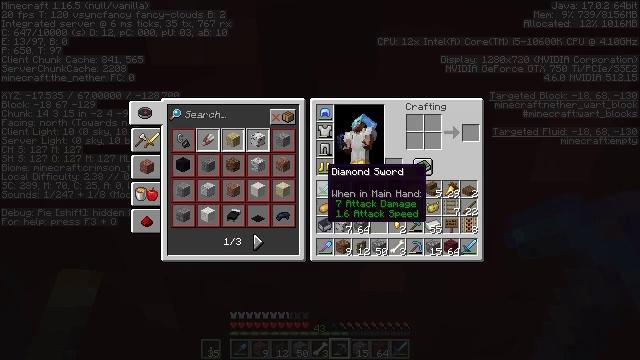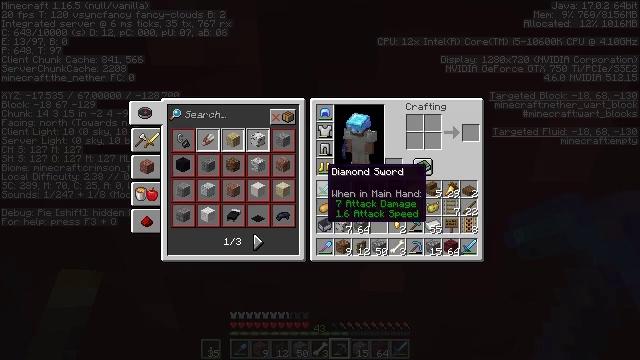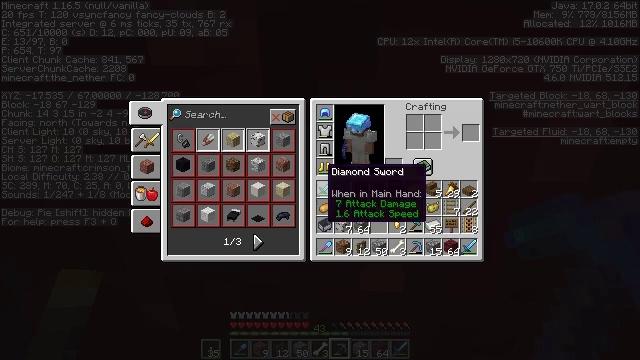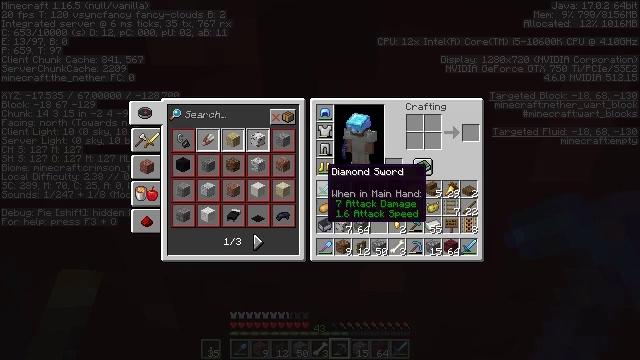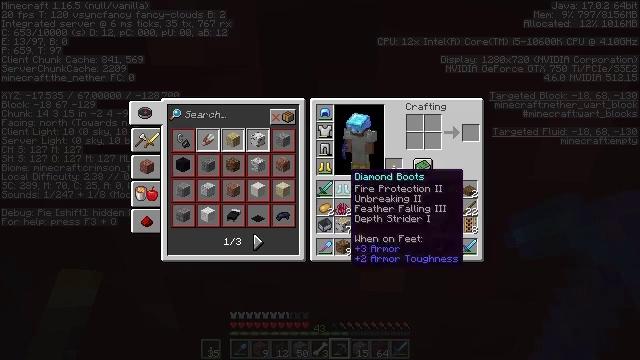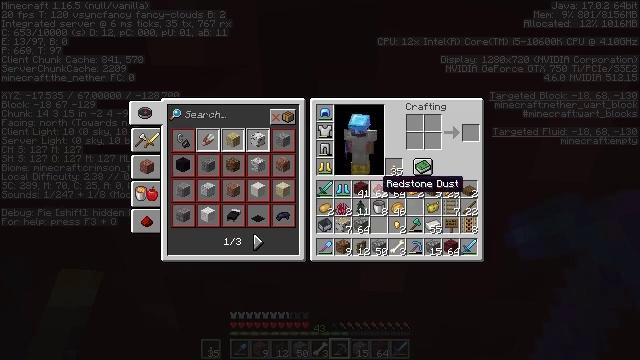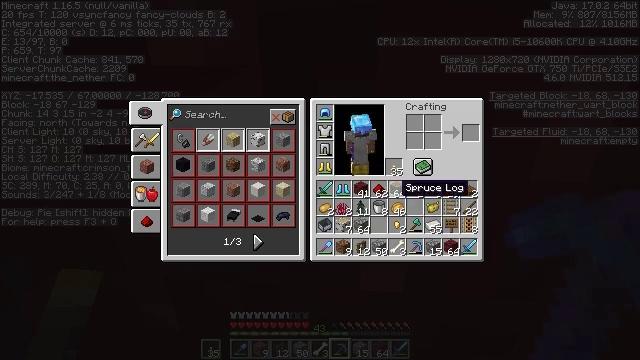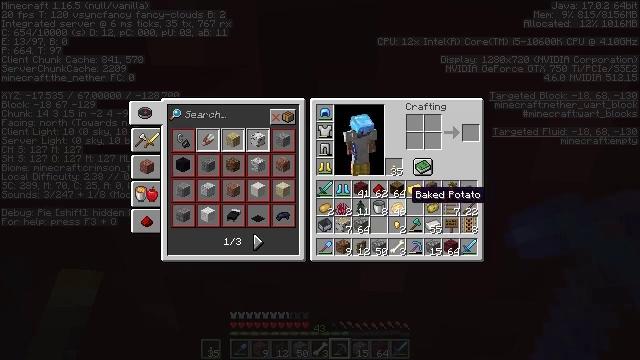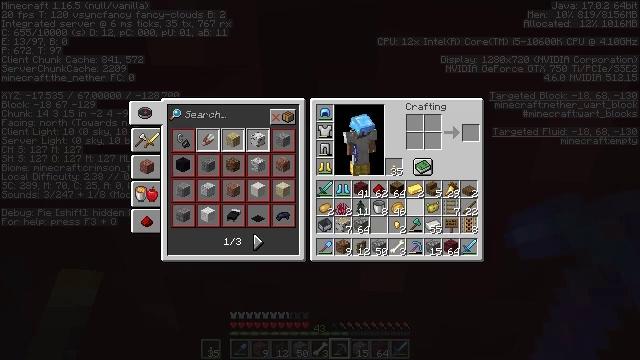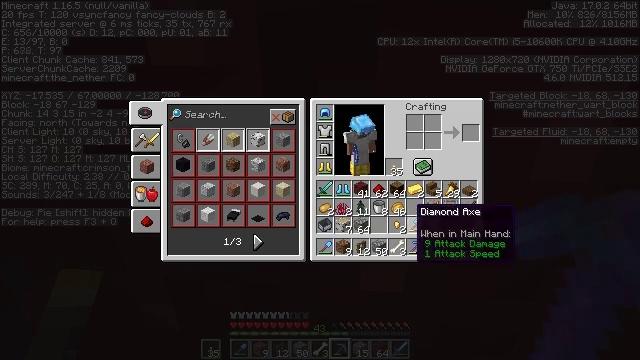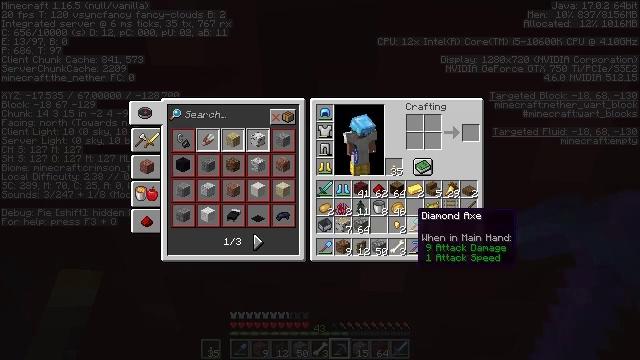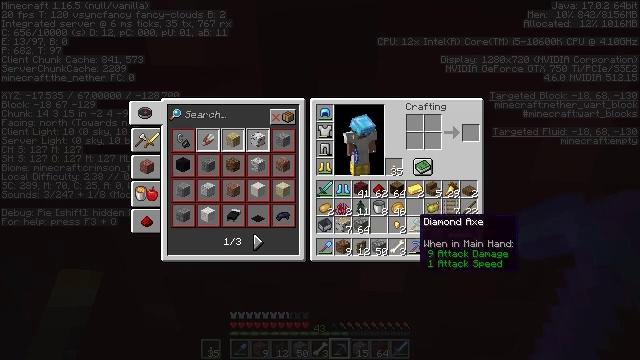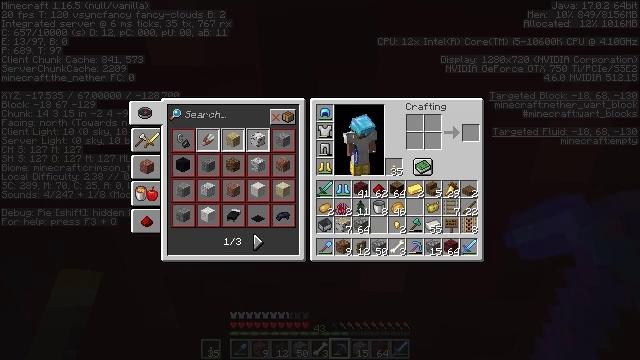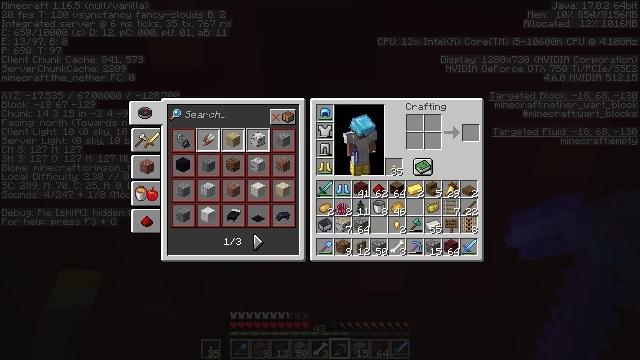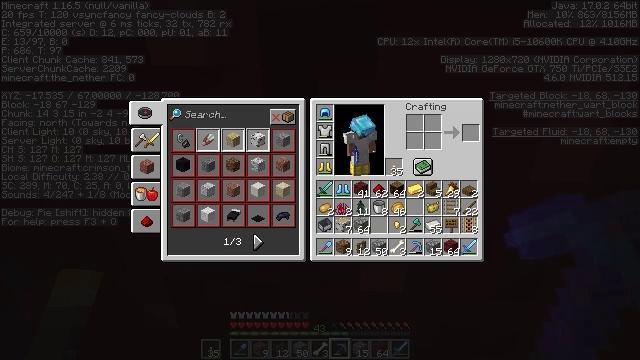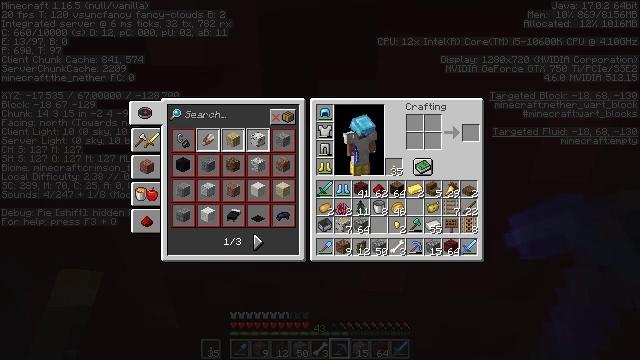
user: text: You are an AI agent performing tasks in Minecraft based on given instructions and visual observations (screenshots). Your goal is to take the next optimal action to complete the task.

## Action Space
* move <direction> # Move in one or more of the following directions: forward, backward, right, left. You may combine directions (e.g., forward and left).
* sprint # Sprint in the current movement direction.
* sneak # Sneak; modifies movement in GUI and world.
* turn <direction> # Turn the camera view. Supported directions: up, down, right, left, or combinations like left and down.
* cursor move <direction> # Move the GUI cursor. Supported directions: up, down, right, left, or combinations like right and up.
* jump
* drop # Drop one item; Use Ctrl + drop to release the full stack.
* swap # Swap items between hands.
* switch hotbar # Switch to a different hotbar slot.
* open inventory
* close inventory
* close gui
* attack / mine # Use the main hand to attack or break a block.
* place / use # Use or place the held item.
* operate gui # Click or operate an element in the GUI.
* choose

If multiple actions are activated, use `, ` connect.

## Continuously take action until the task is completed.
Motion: motion action
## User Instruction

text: Mine the nether wart block in the Nether.
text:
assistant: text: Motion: open inventory
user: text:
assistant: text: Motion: open inventory
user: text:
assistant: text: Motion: no_op
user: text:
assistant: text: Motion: cursor move right
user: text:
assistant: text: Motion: cursor move right
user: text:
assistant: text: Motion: cursor move right
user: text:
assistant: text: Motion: cursor move right
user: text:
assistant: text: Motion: cursor move down
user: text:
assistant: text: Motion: cursor move down
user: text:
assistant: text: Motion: no_op
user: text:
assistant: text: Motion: no_op
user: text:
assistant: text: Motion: no_op
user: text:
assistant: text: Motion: no_op
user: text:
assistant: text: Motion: no_op
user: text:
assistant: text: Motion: no_op
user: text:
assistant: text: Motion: no_op
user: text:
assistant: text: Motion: no_op
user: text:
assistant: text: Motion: no_op
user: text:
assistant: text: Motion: no_op
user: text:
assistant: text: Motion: operate gui
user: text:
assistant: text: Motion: operate gui
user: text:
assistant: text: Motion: cursor move down
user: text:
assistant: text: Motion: no_op
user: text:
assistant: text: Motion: no_op
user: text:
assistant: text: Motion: no_op
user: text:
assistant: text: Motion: no_op
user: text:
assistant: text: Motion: operate gui
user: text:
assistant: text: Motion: operate gui
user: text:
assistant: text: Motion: operate gui
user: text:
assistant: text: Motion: operate gui